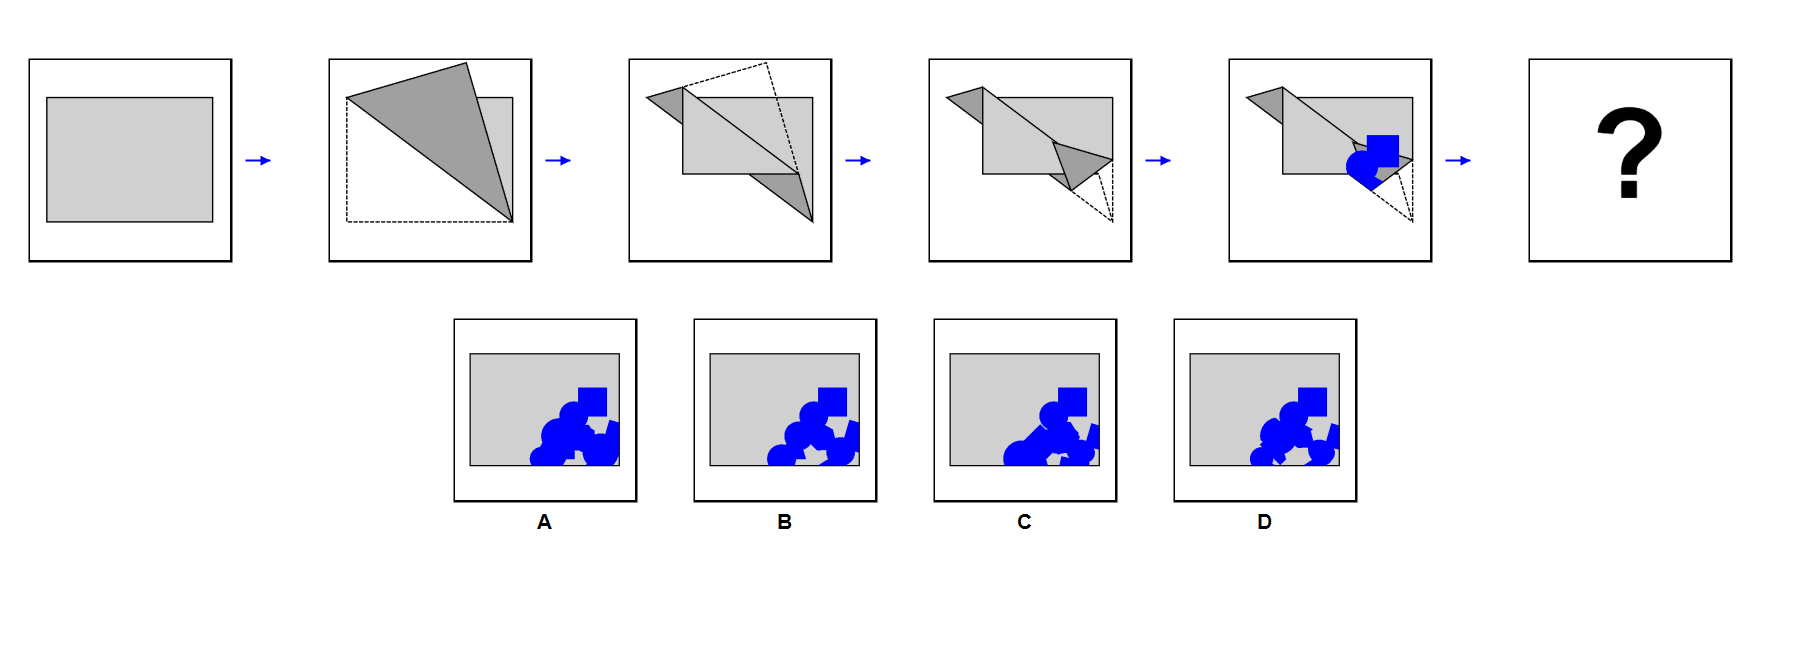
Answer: B